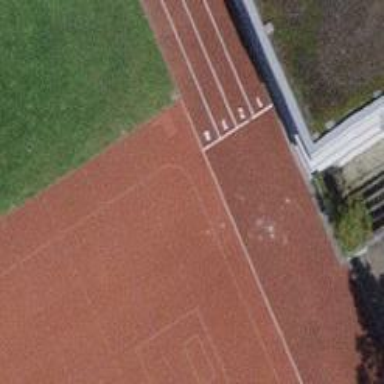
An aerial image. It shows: Track in leisure land.